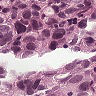
Metastatic tissue present: yes